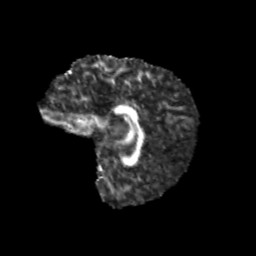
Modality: FA
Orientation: sagittal
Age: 9
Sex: male
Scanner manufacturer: siemens
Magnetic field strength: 3 T
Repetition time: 3.8 s
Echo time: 0.07 s